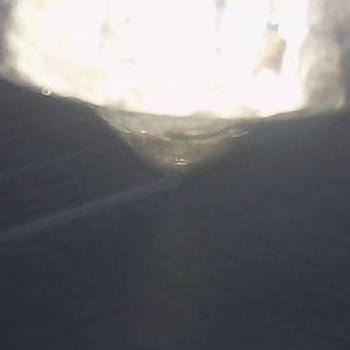
Flow rate: 238%